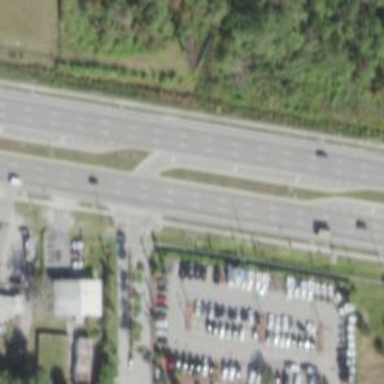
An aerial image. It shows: Trunk link highway.